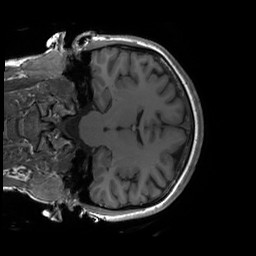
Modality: T1w
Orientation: coronal